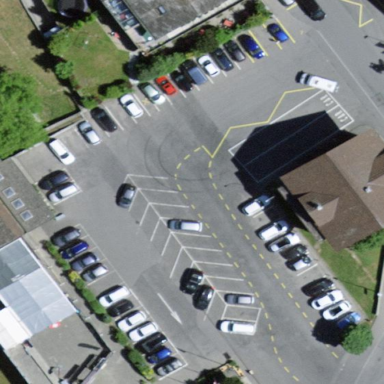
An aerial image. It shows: Parking area with asphalt surface.